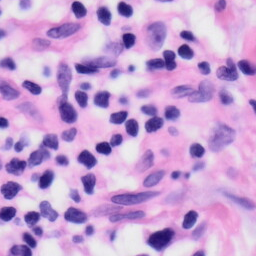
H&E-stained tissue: Skin